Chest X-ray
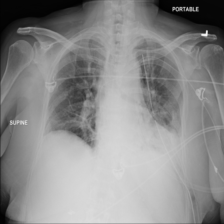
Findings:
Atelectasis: positive
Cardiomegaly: negative
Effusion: negative
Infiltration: negative
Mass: negative
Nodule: negative
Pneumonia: negative
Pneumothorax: negative
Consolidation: negative
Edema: negative
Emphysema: negative
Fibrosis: negative
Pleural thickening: negative
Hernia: negative